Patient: sex M, age 61
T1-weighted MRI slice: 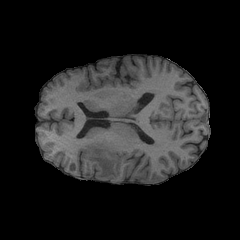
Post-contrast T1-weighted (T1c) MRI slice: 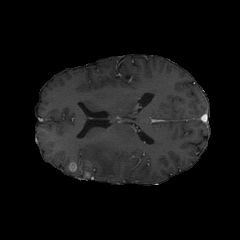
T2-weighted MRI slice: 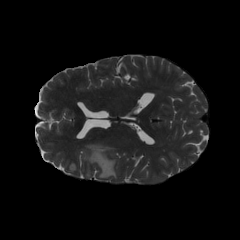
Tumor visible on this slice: yes
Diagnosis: Glioblastoma, IDH-wildtype
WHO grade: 4